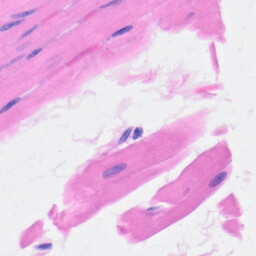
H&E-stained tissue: Heart